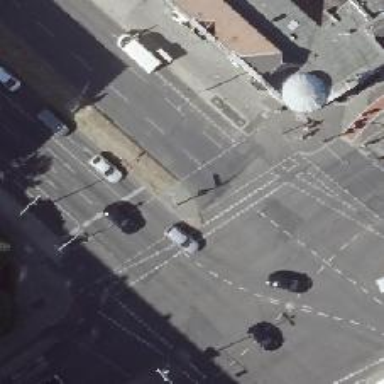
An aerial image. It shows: Traffic island located on footway.